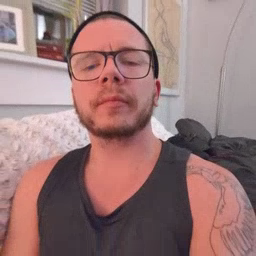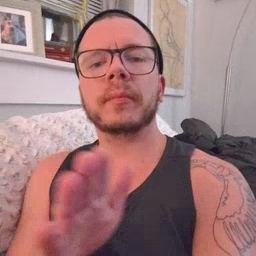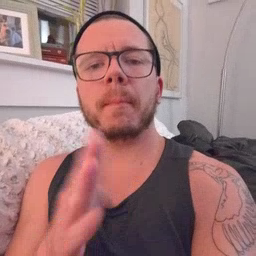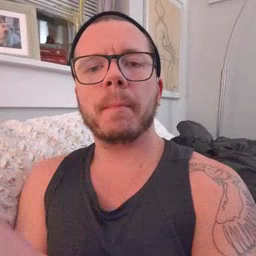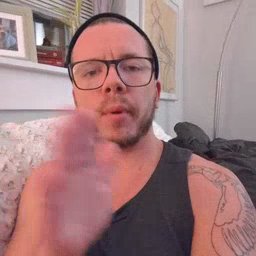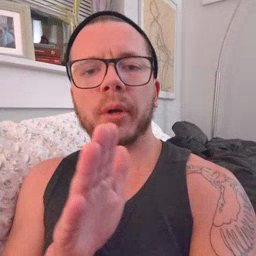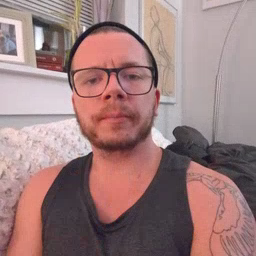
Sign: book